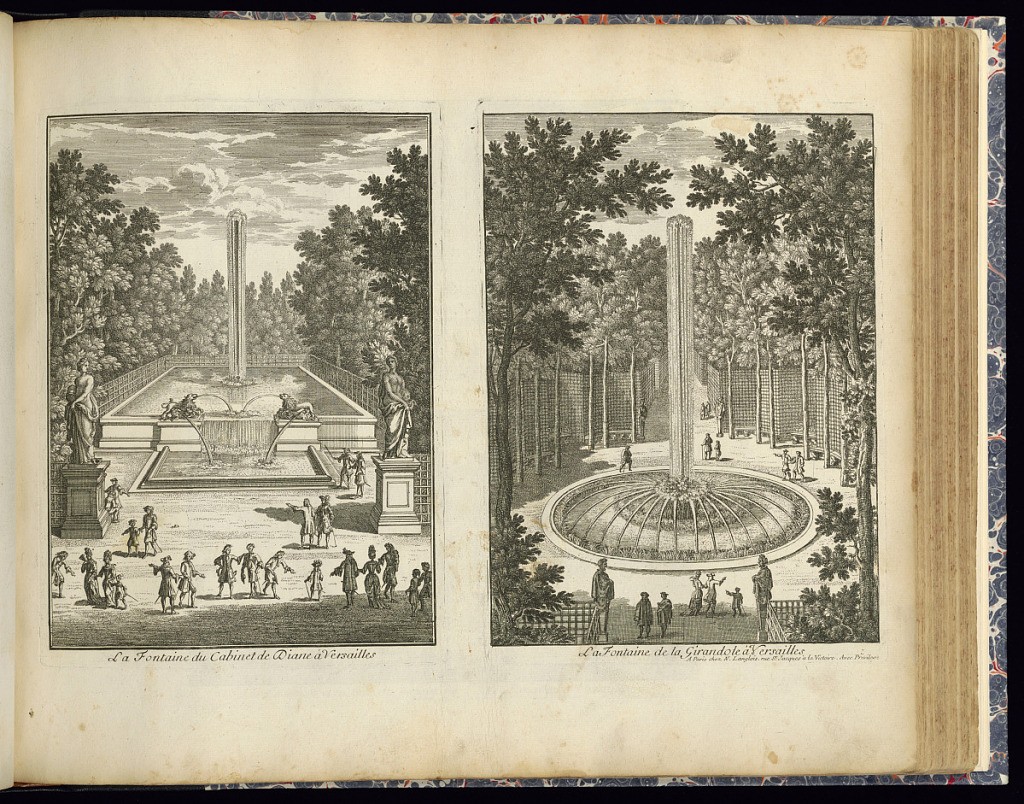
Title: La Fontaine du Cabinet de Diane à Versailles (Left Plate)
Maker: Adam Perelle, French, 1638 – 1695
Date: late 17th century
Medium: Etching on laid paper
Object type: Print
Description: Two plates printed on a single sheet (side by side) depicting fountains and basins in the gardens at Versailles, both fountains are framed by lattice walls and trees. The fountain to the left features lions and statues of women on plinths. Both scenes include figures (courtiers) walking along the paths. The plates are signed.